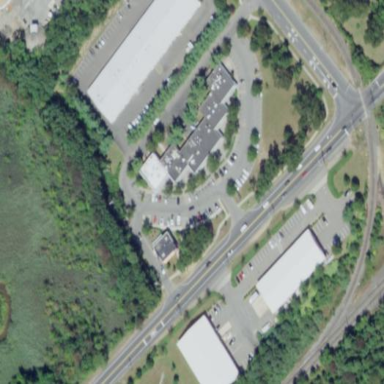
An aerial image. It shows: Mall building.